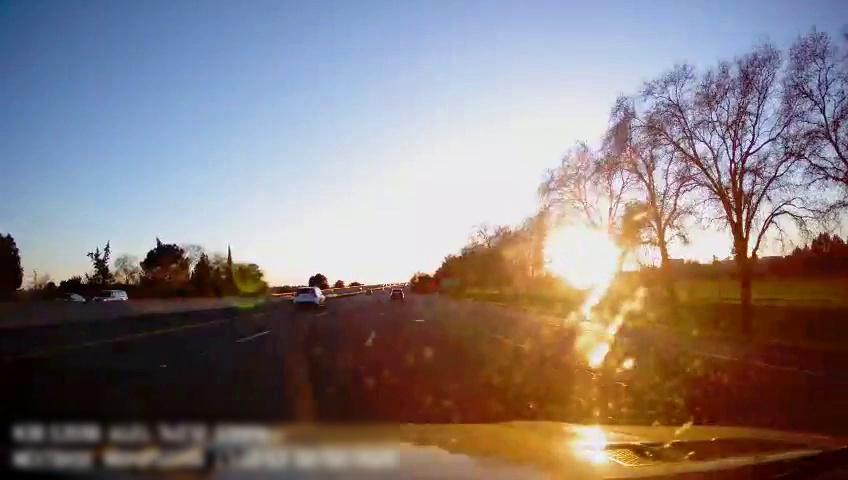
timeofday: Day
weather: Sunny
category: Drivable Space
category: Vehicles | SUV
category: Vehicles | SUV
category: Vehicles | Car
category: Vehicles | SUV
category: Lanes | Alternate Lane
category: Lanes | Current Lane
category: Lanes | Current Lane
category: Lanes | Alternate Lane
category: Lanes | Alternate Lane